Interaction volume radius: 5 \u00c5
Interaction volume height: 35 \u00c5
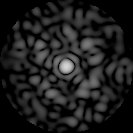
Disorder parameter: 0.8168